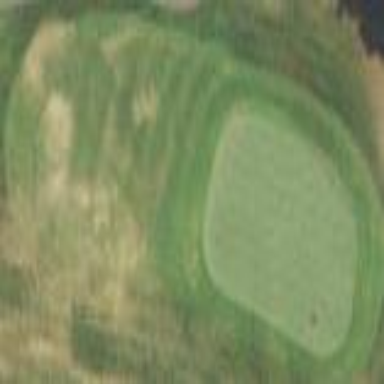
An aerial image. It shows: Golf fairway surrounded by grass.